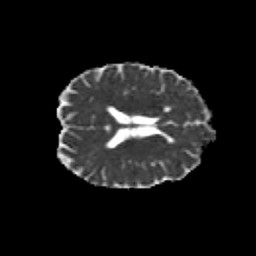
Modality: MD
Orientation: axial
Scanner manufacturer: siemens
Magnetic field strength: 3 T
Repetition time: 6.8 s
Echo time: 0.093 s